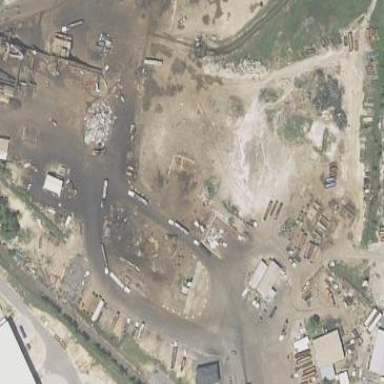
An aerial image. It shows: Scrap yard located in industrial area.